Живые клетки покрыты мембраной, структурную основу которой составляет двойной слой липидов, слабо проницаемый для воды и практически непроницаемый для ионов. Каждая клетка должна обмениваться с внешней средой различными веществами и, в частности, ионами. Перенос ионов через мембрану играет важную роль в процессах возбуждения клетки и передачи сигналов. Ионы проникают в клетку и выходят из нее через встроенные в мембрану белки — каналы. Каналы — это белки, которые выполняют функцию мембранных пор, так как формируют отверстия, сквозь которые могут проходить ионы. Мембранные каналы селективны—проницаемы только для определенных веществ. Селективность обусловлена радиусом пор и распределением заряженных функциональных групп в них. Существуют каналы, селективно пропускающие ионы натрия (натриевые каналы), а также калиевые, кальциевые и хлорные каналы. (см. рис. 1)  Бывают светочувствительные ионные каналы — канальные родопсины. Эти каналы переходят из закрытого состояния, в котором они непроницаемы для ионов, в открытое, поглощая фотоны определенной длины волны (см. рис 2). Далее белок проходит через несколько промежуточных состояний, чтобы вернуться из открытого состояния в закрытое (в дальнейшем мы будем считать, что в промежуточных состояниях канал также непроницаем для любых ионов).  Благодаря свободному пропусканию заряженных частиц (ионов) каналы в открытом состоянии эффективно увеличивают электрическую проводимость клеточной мембраны. Для изучения электрических свойств мембраны и изучения свойств ионных каналов существует метод локальной фиксации потенциала (Patch-clamp). Метод заключается в том, что стеклянная пипетка образует с клеточной мембраной контакт с сопротивление в несколько гигаом – это так называемый гигаомный контакт. В пипетку, заполненную электролитом, помещается электрод, второй электрод помещается внеклеточно, в омывающей жидкости. Для того, чтобы производить измерения тока, протека ющего через полную клеточную мембрану, ее кусочек, заключенный внутри пипетки, пробивается избыточным давлением. Такой метод измерения называется Whole-cell patch-clamp (дословно «полноклеточный пэтч-клэмп», см. рис. 3). Эффективная электрическая схема такая: один из электродов снаружи клетки, а второй — внутри.
Часть А. Вольтамперные характеристики каналов Одной из характеристик, которую можно измерить для каналов, является их ВАХ. ВАХ канального родопсина—это зависимость стационарного тока от приложенного к клеточной мембране напряжения посредством электродов. ВАХ зависит от состава растворов, в которых производятся измерения. В этой части вы будете обрабатывать экспериментальные данные снятые для канального родопсина, который пропускает положительные одновалентные ионы: натрий, калий и водород. В приложении даны зависимости силы тока, проходящего через мембранные канальные родопсины при включении света, от времени для трех разных растворов, омывающих измеряемую клетку. Концентрации ионов во внеклеточной жидкости в трех случаях: 1. $\mathrm{[H]}$ = $10^{-7.5}$ моль/л (pH=7.5), $\mathrm{[Na]}$ = 140 ммоль/л, $\mathrm{[K]}$ = 0 ммоль/л, $\mathrm{[Cl]}$ = 140 ммоль/л 2. $\mathrm{[H]}$ = $10^{-7.5}$ моль/л (pH=7.5), $\mathrm{[Na]}$ = 0 ммоль/л, $\mathrm{[K]}$ = 140 ммоль/л, $\mathrm{[Cl]}$ = 140 ммоль/л 3. $\mathrm{[H]}$ = $10^{-6.0}$ моль/л (pH=6.0), $\mathrm{[Na]}$ = 0 ммоль/л, $\mathrm{[K]}$ = 0 ммоль/л, $\mathrm{[Cl]}$ = 140 ммоль/л Внутриклеточный раствор задается раствором, который наливается в пипетку. Он во всех трех экспериментах одинаковый: $\mathrm{[H]}$ = $10^{-7.5}$ моль/л (pH=7.5), $\mathrm{[Na]}$ = 110 ммоль/л, $\mathrm{[K]}$ = 0 ммоль/л, $\mathrm{[Cl]}$ = 110 ммоль/л \textbf{Напряжение, при котором плюс находится внутри клетки, считается положительным. Сила тока, при котором положительно заряженные частицы текут изнутри клетки наружу, считается положительной.}
Постройте ВАХи канального родопсина в трех экспериментах. Другой характеристикой, описывающей канальные родопсины, которую можно измерить, является проницаемость для разных ионов. Проницаемости для $\mathrm{Na}, \mathrm{K}$ и протонов будем обозначать $P_\mathrm{Na}; P_\mathrm{K}; P_\mathrm{H}$. Проницаемость является характеристикой мембраны с каналами: она зависит от количества каналов, но не зависит от омывающих мембрану растворов. Отношение же проницаемостей для двух разных ионов не зависит от количества каналов и является наиболее фундаментальной характеристикой канальных родопсинов. Проницаемость входит в уравнение Гольдмана-Ходжкина-Катца, которое связывает ток через мембрану с напряжением на ней: $$ J(u)=\cfrac{z^2e^2u}{kT} \cfrac{P_{out}c_{out}-P_{in}c_{in}\,\mathrm{exp}\left(\cfrac{zeu}{kT}\right)}{1-\mathrm{exp}\left(\cfrac{zeu}{kT}\right)} $$ где $J$ — сила тока, $u$ — приложенное к мембране напряжение, $e$ — элементарный заряд, $z$ — зарядовое число пропускаемого иона, $k$ — постоянная Больцмана, $T = 24~{}^\circ\mathrm{C}$ — температура во время проведения эксперимента, $P_{out}$ и $c_{out}$ — проницаемость и концентрация для иона, который находится во внеклеточном растворе, $P_{in}$ и $c_{in}$ —проницаемость и концентрация для иона, который находится внутри клетки. Считайте, что за время эксперимента, составы растворов снаружи и внутри клетки остаются неизменными.
Часть B. Спектр действия канальных родопсинов Другой фундаментальной характеристикой канальных родопсинов является их спектр действия. Спектр действия — это зависимость заряда проходящего через клеточную мембрану с каналами от длины волны возбуждающего света. Для измерения спектра действия канального родопсина, исследуемую клетку облучают ультракороткими вспышками лазера (продолжительностью 5 нс; импульсы содержат одинаковое количество фотонов на вспышку для разных длин волн) и измеряют ток (см. рис 4). Заряд q, проходящий через мембрану, считается за время полузатухания тока. Полученная зависимость $q(\lambda)$ нормируется на максимальное значение заряда $q_\max = q (\lambda_\max)$.
Постройте графики и с помощью них определите отношения $\cfrac{P_\mathrm{K}}{P_\mathrm{Na}}$ и $\cfrac{P_\mathrm{H}}{P_\mathrm{Na}}$.
Часть C. Параметры фотоцикла Во введении говорилось, что канал при поглощении фотонов проходит несколько промежуточных состояний и возвращаются в начальное закрытое состояние. Все эти состояния вместе называются фотоциклом (см. рис 5, на котором показан фотоцикл, в котором одно промежуточное состояние $I, C$ и $O$ – закрытое и открытое состояния соответственно). Переходы между этими состояниями происходят с некоторой вероятностью. Переход из закрытого состояния в открытое невозможен без поглощения света. При наличии света этот переход также происходит с некоторой вероятностью. Вероятность перехода между двумя состояниями $A$ и $B$ описывается величиной $\tau$ — характерное время перехода из $A$ в $B$. Это время определяется, как обратная производная вероятности перехода по времени: $\tau_{AB}=\left(\cfrac{dp}{dt}\right)^{-1}$ (то есть вероятность перехода за время $dt$ равна $dp$).
Постройте спектр действия канального родопсина. Определите положение максимума спектра $\lambda_\max$.
Часть D. Селективность канального родопсина Одной из важнейших характеристик канальных родопсинов является их селективность. Селективность — это способность пропускать ионы только определенного типа. Селективность может быть разной: могут через канал пропускаться только положительные или только отрицательные ионы, или может пропускаться, например, только натрий (или калий, или любой другой ион). Селективность определяется внутренним устройством белка. Рассмотрим эксперимент с другим канальным родопсинов (см. рис. 6, графики, данные в пунктах А-С, не имею к нему отношения). В этом эксперименте составы растворов следующие: Омывающий: pH=7.5, $\mathrm{[Na]}$ = 200 ммоль/л, $\mathrm{[K]}$ = 0 ммоль/л, $\mathrm{[Cl]}$ = 200 ммоль/л Внутриклеточный: pH=7.5, $\mathrm{[Na]}$ = 100 ммоль/л, $\mathrm{[K]}$ = 0 ммоль/л, $\mathrm{[Cl]}$ = 100 ммоль/л
Используя все экспериментальные данные, полученные выше, определите параметры фотоцикла канального родопсина $\tau_{OI}$ и $\tau_{IC}$.
По ВАХ определите положительные или отрицательные ионы пропускает этот канальный родопсин. При помощи схем и рисунков объясните, как вы определили селективность.
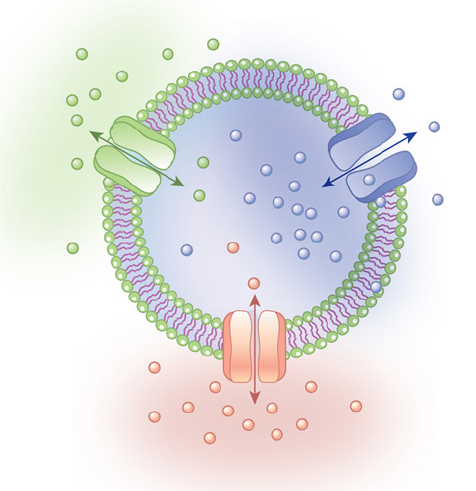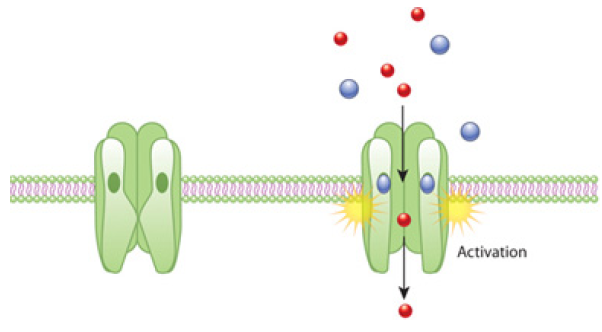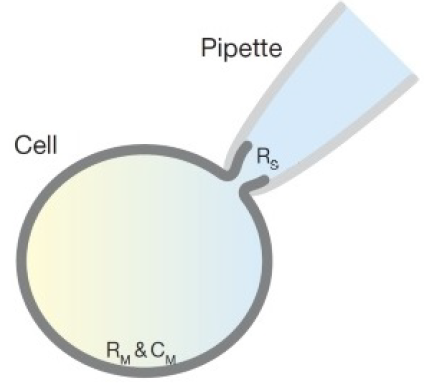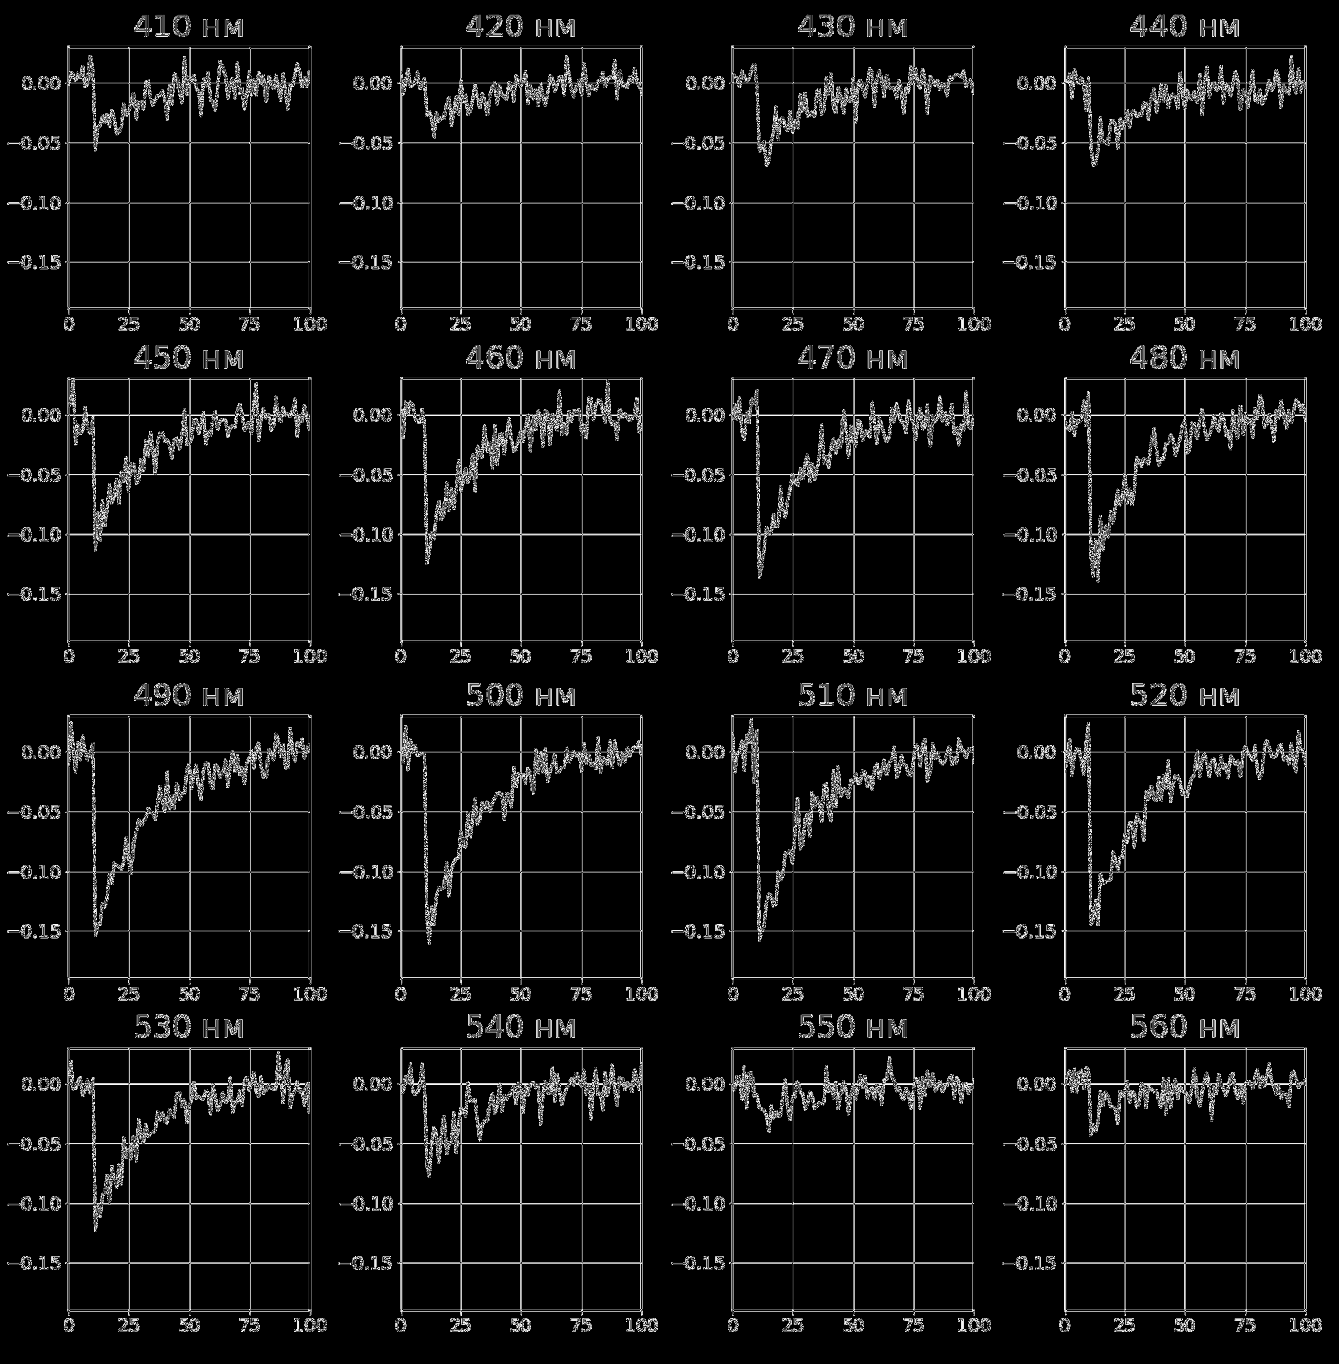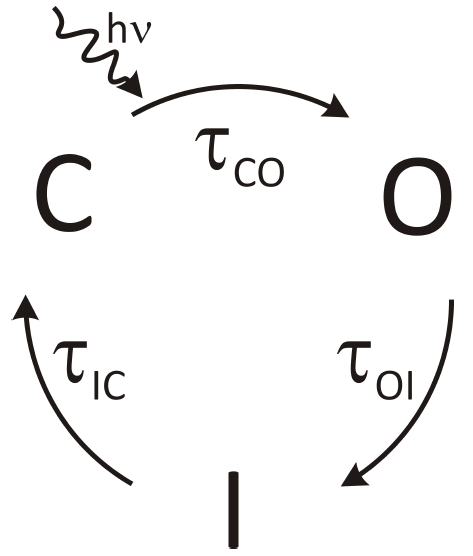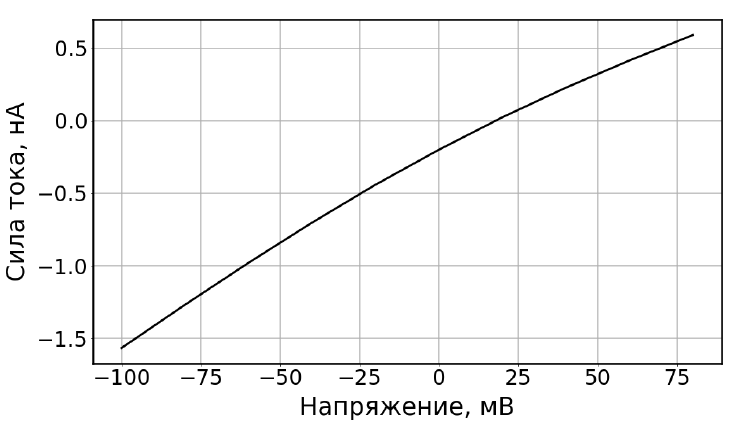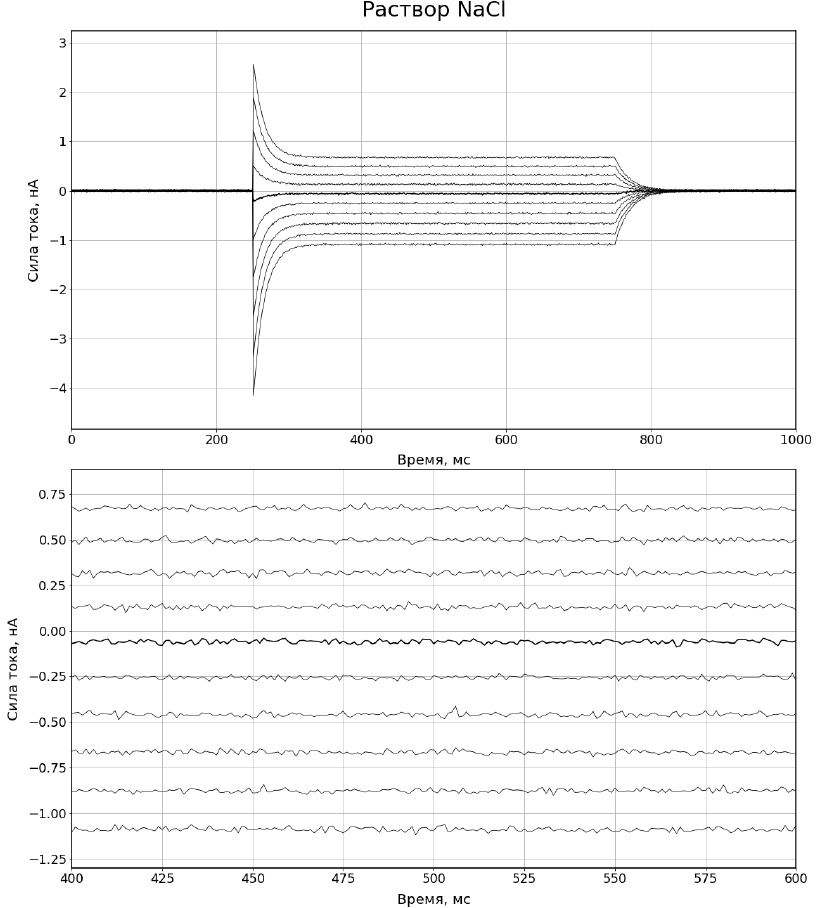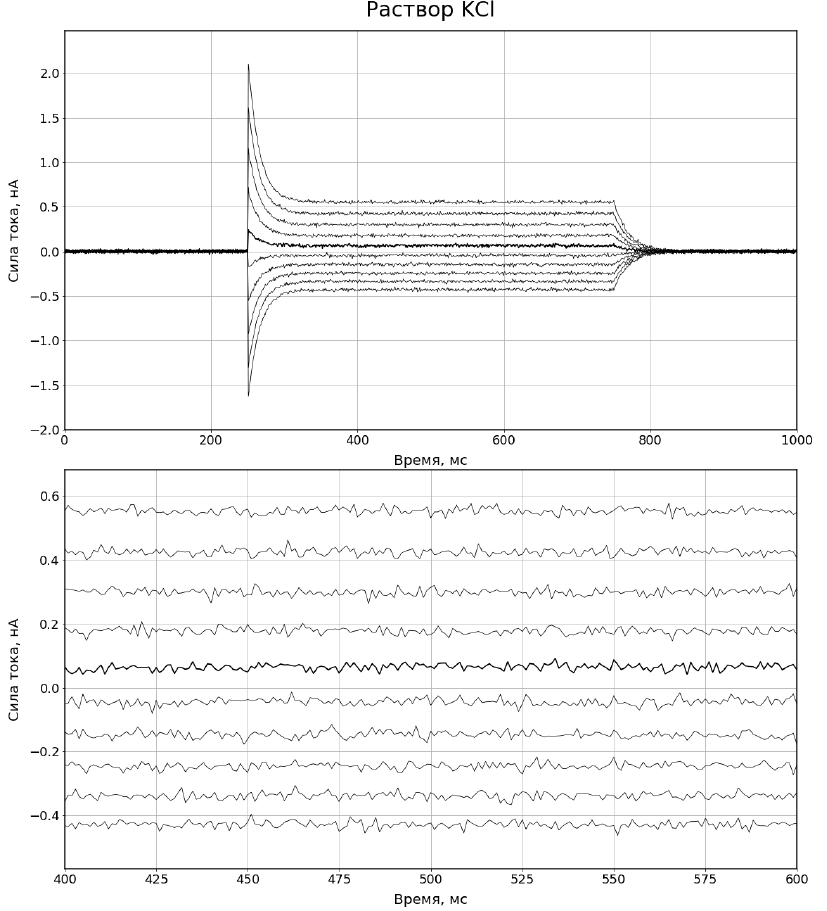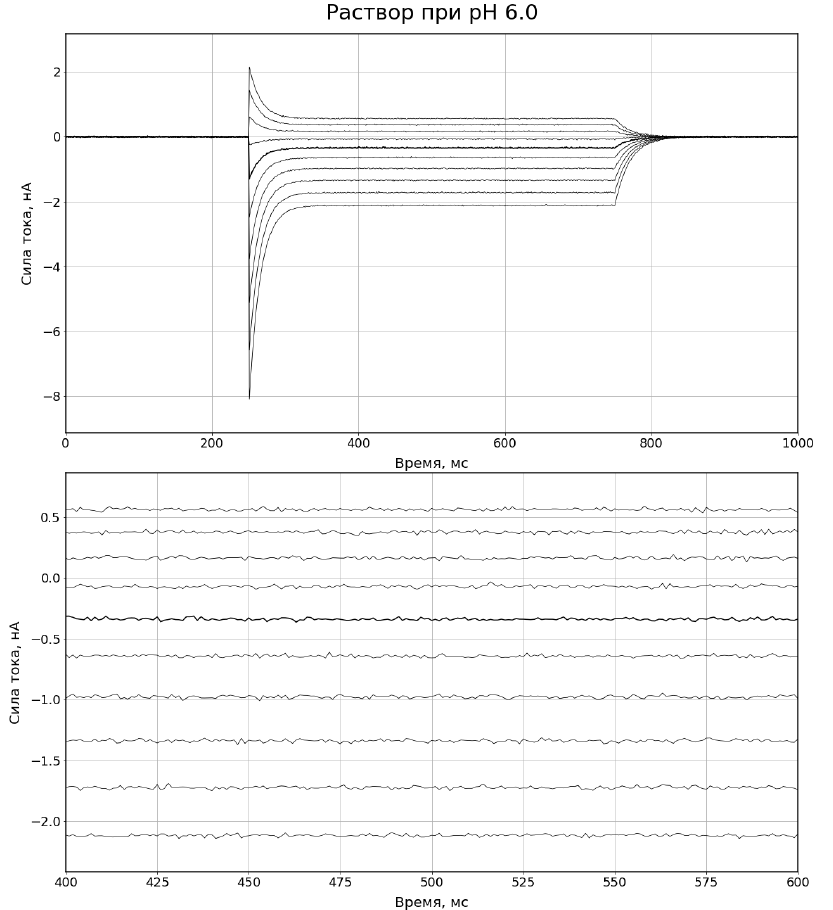
Постройте ВАХи канального родопсина в трех экспериментах.

Постройте графики и с помощью них определите отношения $\cfrac{P_\mathrm{K}}{P_\mathrm{Na}}$ и $\cfrac{P_\mathrm{H}}{P_\mathrm{Na}}$.

Постройте спектр действия канального родопсина. Определите положение максимума спектра $\lambda_\max$.

Используя все экспериментальные данные, полученные выше, определите параметры фотоцикла канального родопсина $\tau_{OI}$ и $\tau_{IC}$.

По ВАХ определите положительные или отрицательные ионы пропускает этот канальный родопсин. При помощи схем и рисунков объясните, как вы определили селективность.
Темы:
PE, ★, Цепи, Расчет цепей, 2020, Сборы XY, X, XXI век, Биофизика